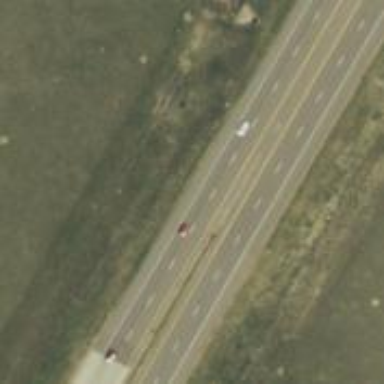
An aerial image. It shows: Asphalt road with grade 1 trunk. This expressway has smooth surface.